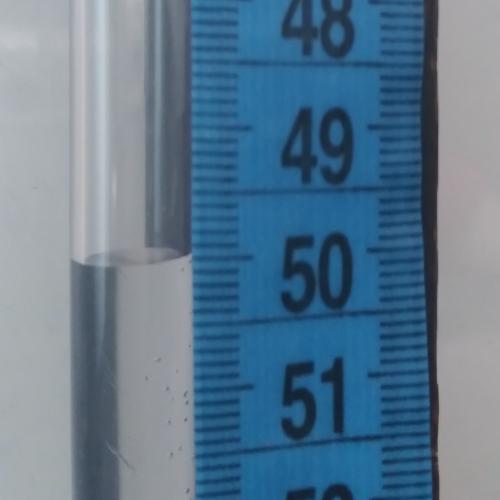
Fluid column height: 50.0 cm